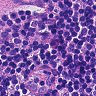
Metastatic tissue present: no